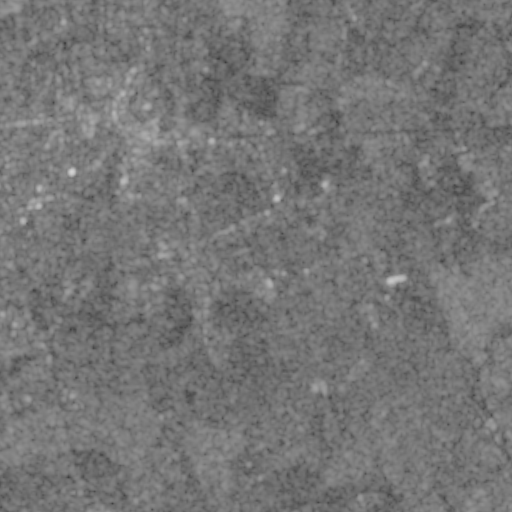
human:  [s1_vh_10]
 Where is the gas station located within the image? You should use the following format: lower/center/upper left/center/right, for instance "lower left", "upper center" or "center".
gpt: The gas station is located in the upper center of the image.
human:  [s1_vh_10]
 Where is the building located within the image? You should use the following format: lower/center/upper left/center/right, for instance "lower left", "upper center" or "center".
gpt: There is no building in the image.

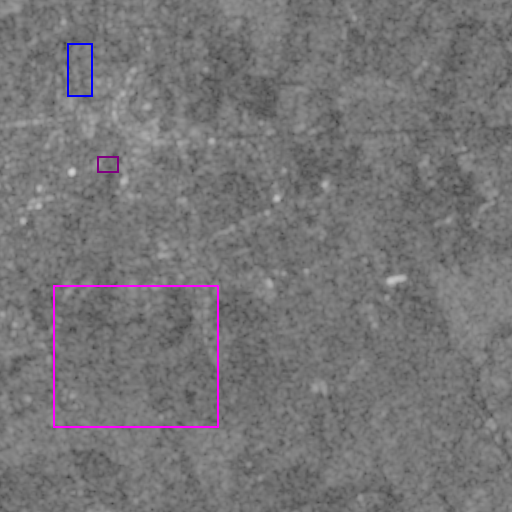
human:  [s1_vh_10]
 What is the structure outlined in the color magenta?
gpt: The structure outlined in magenta is a crop field.
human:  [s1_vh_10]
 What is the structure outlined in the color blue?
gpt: The structure outlined in blue is a park.
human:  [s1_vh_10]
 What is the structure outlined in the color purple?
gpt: The structure outlined in purple is a parking lot.
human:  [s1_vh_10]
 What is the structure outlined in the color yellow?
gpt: There is no yellow outline.